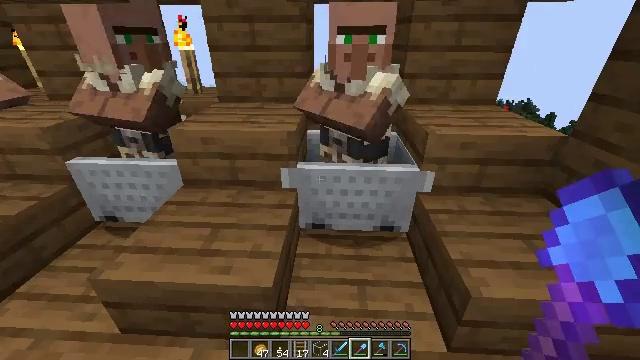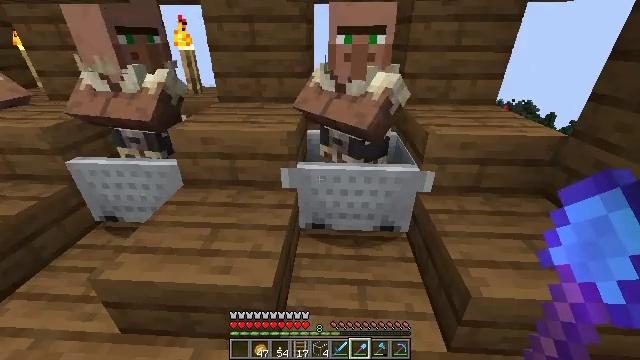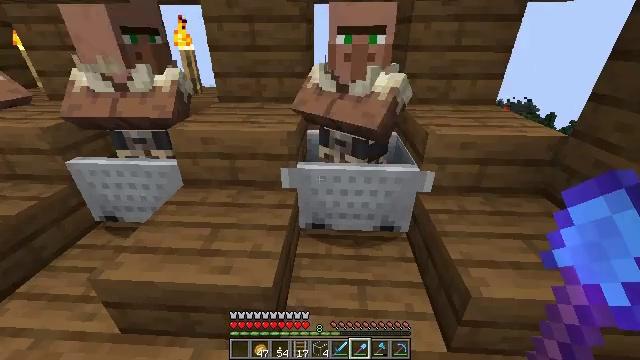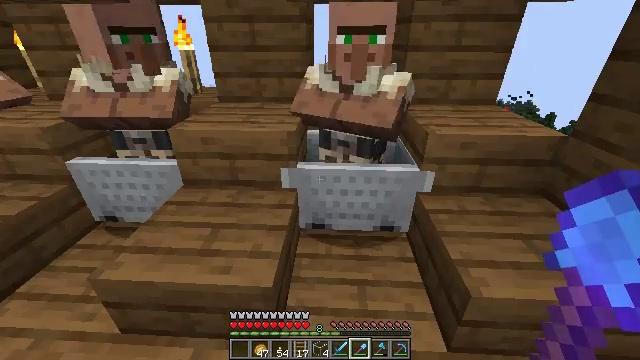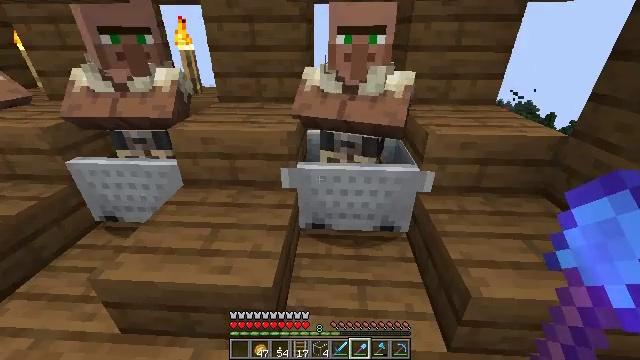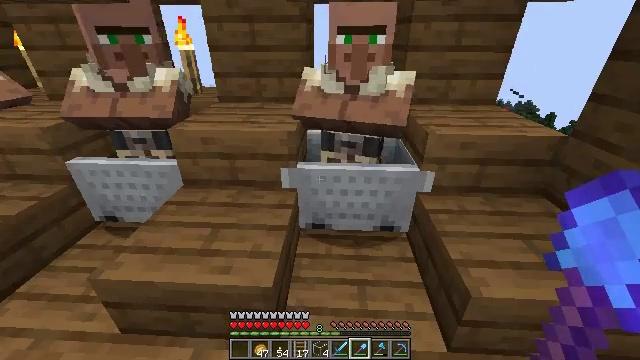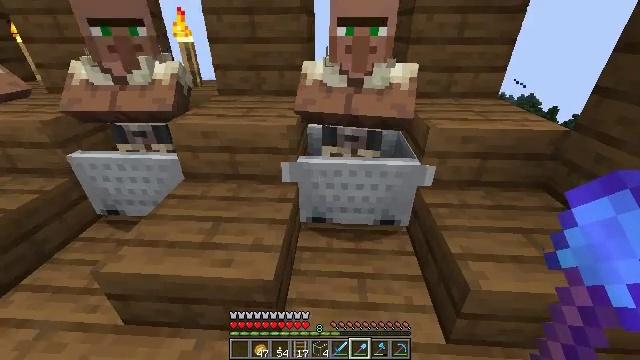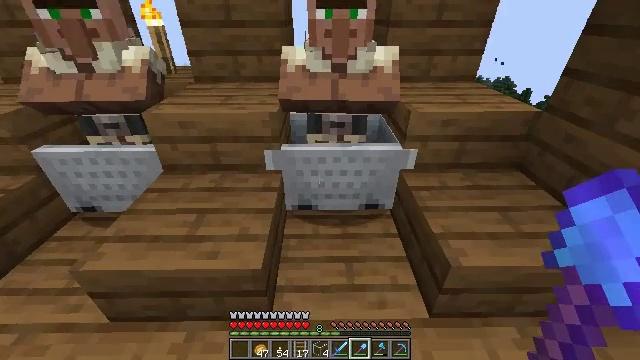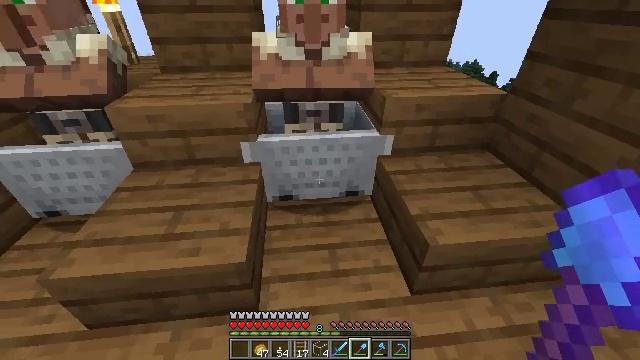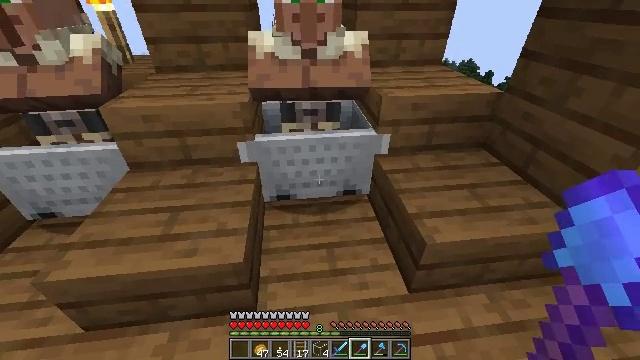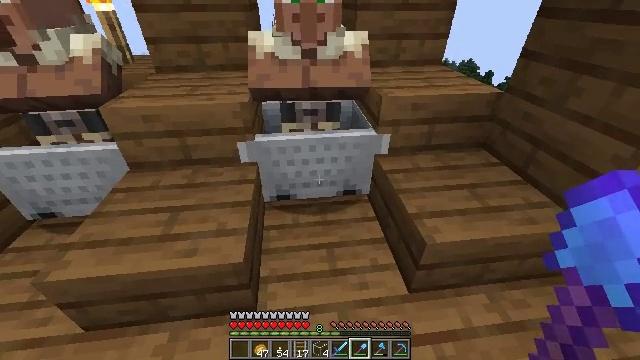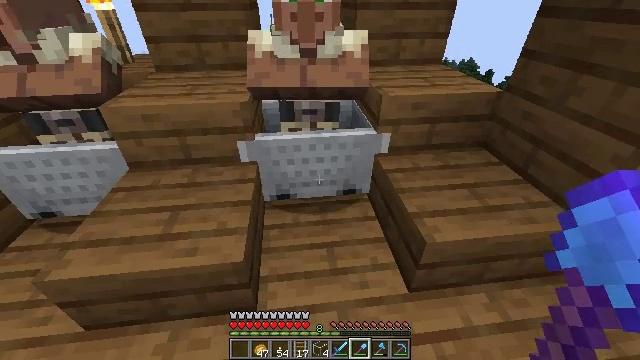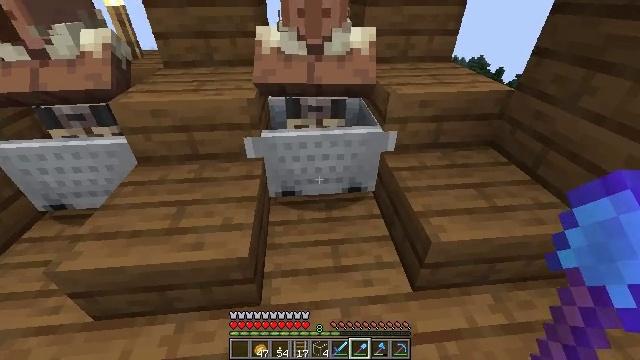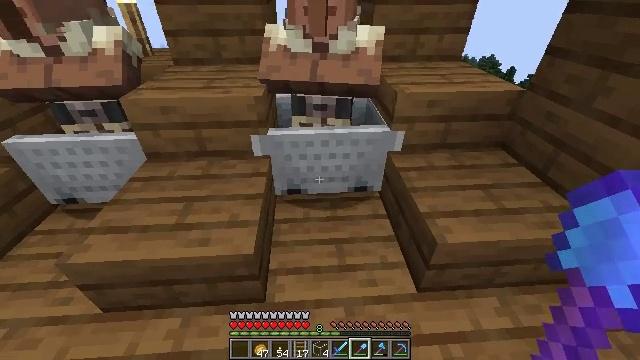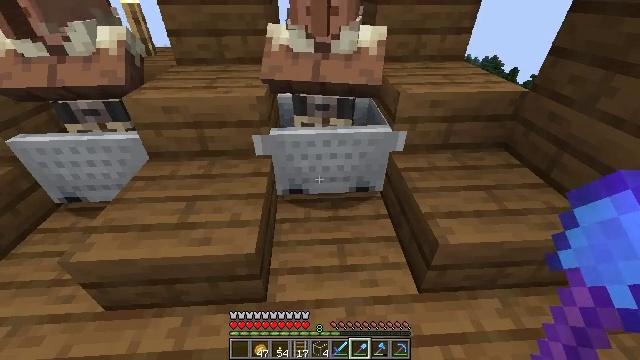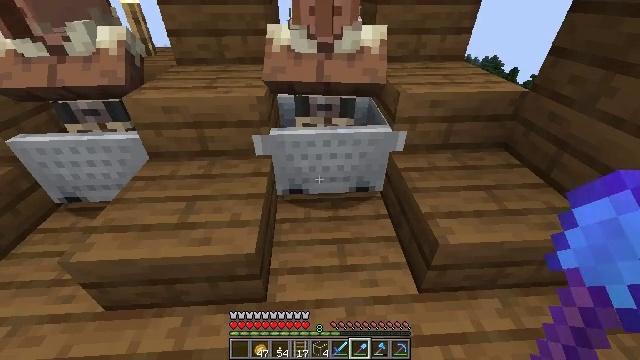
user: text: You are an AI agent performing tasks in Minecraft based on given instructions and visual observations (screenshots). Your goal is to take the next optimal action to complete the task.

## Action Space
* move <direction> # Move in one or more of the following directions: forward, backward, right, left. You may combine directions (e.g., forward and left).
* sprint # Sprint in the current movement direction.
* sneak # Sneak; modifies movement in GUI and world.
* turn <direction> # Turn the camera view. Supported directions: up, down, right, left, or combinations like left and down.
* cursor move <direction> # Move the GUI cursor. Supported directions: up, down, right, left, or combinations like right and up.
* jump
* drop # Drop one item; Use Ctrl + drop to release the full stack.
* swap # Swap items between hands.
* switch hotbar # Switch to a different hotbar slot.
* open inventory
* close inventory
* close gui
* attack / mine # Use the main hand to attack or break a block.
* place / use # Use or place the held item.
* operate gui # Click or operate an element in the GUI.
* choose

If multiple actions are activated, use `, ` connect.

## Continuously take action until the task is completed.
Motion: motion action
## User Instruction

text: Drop a spruce sign.
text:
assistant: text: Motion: no_op
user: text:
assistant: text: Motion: no_op
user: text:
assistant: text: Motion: no_op
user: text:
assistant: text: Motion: no_op
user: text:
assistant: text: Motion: no_op
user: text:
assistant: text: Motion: turn down
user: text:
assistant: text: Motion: turn right and down
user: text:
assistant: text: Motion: turn right and down
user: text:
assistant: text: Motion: no_op
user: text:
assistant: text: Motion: no_op
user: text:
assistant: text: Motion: no_op
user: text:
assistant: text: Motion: turn left
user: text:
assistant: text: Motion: turn left
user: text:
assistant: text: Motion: no_op
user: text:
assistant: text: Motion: no_op
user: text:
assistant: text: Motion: no_op
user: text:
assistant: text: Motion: no_op
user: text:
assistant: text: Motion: no_op
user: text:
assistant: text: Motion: no_op
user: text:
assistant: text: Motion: no_op
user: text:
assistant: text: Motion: no_op
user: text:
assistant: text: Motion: no_op
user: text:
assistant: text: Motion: no_op
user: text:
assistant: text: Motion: no_op
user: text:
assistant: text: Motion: no_op
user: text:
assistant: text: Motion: no_op
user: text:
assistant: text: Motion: no_op
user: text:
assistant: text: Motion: no_op
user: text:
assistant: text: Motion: no_op
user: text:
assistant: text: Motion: no_op